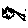
Label: hexagon